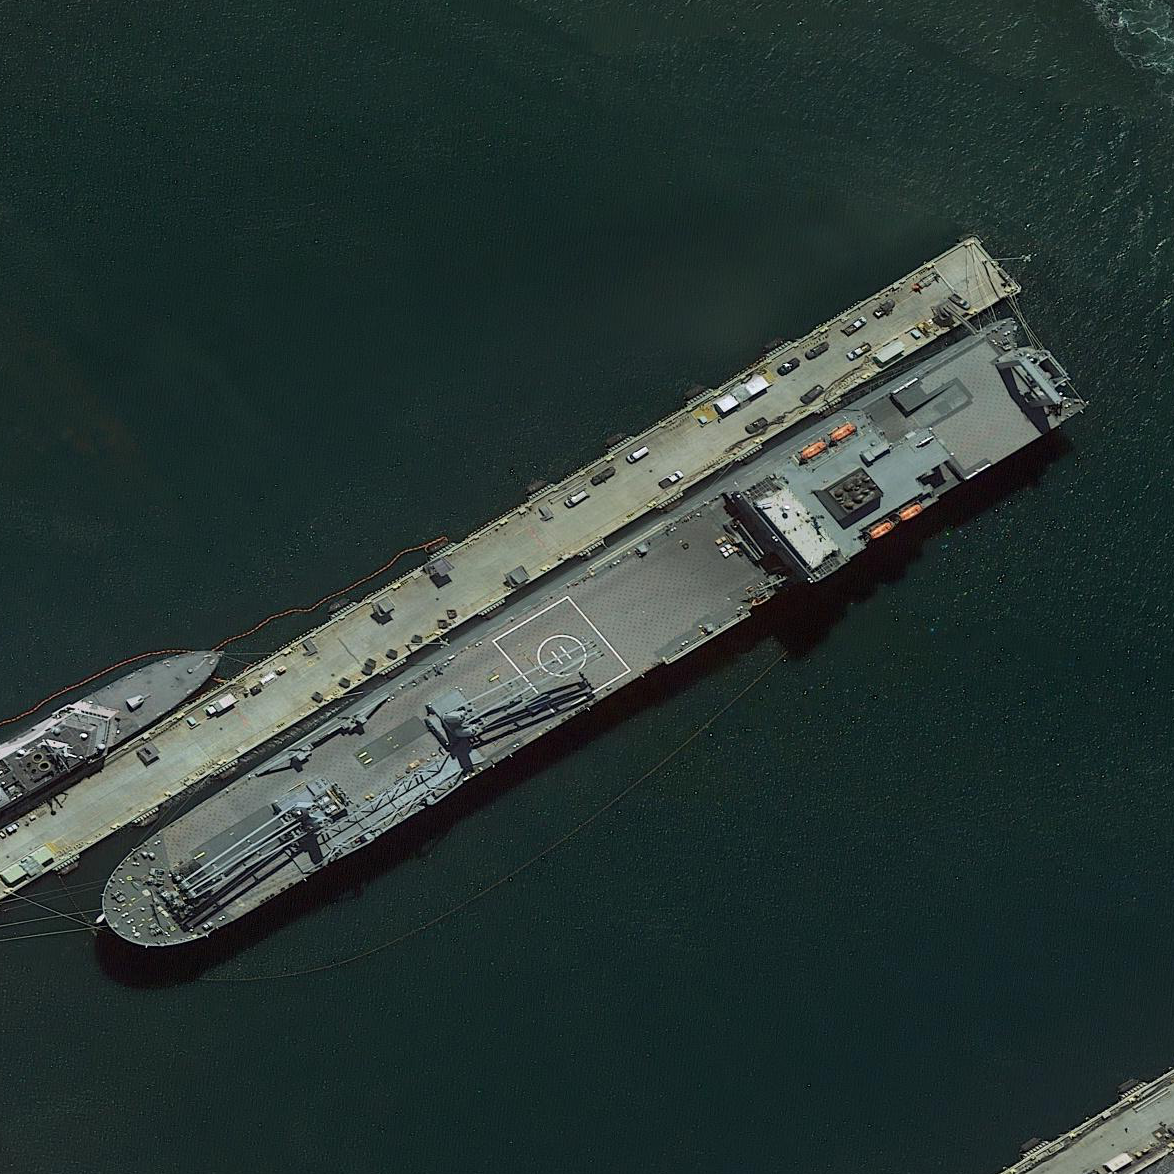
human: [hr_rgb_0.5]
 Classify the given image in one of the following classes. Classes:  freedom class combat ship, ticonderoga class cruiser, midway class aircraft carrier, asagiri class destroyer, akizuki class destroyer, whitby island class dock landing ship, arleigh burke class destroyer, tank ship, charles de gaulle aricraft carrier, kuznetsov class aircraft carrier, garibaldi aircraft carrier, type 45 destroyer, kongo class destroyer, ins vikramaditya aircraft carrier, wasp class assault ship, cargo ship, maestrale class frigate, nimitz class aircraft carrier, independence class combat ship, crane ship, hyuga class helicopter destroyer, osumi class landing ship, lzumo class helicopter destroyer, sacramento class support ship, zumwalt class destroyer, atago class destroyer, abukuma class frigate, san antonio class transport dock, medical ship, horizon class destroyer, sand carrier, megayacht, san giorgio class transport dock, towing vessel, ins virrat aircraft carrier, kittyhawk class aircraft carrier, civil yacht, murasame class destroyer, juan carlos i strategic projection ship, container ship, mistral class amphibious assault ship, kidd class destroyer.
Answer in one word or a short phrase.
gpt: Crane ship